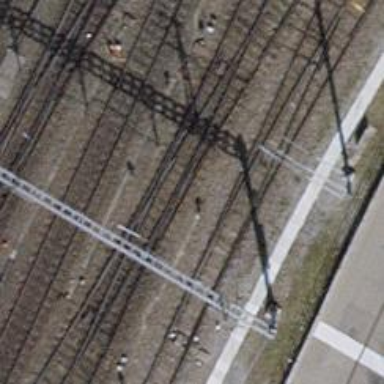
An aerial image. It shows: Single-track railway siding with electrified contact lines.